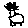
Label: cat